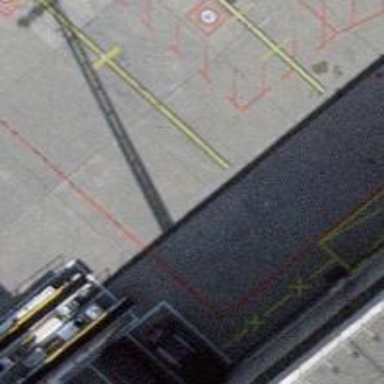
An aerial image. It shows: Airport parking position.